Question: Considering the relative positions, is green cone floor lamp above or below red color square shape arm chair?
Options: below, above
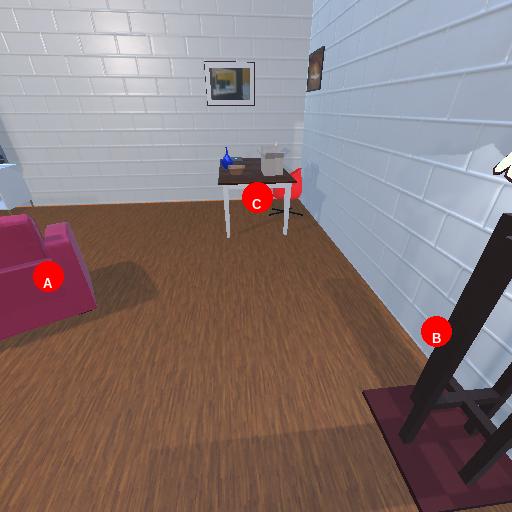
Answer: below